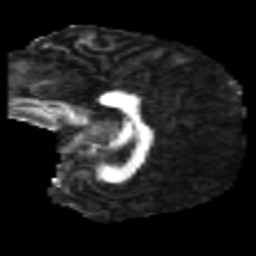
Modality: FA
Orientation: sagittal
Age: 42
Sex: male
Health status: healthy
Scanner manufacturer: philips
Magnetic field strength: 3 T
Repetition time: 9.808 s
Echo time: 0.0712 s